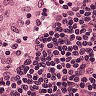
Metastatic tissue present: no